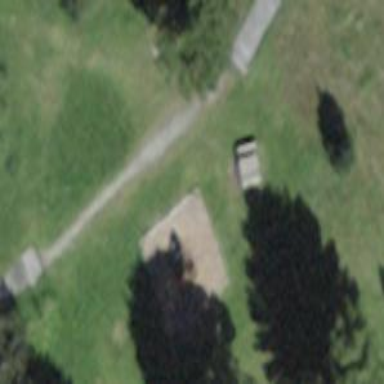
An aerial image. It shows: Picnic table located in leisure land area.